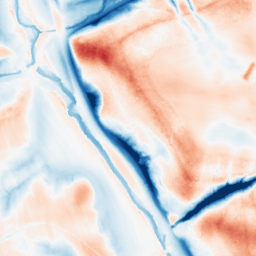
Category: edge_preserving
Decomposition family: guided
Decomposition parameters: radius: 16
eps: 0.1
Upsampling method: regularized
Upsampling parameters: scale: 2
lambda_reg: 0.001
Upsampling scale: 2